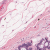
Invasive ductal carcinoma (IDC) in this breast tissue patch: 0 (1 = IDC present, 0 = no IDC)